Interaction volume radius: 5 \u00c5
Interaction volume height: 30 \u00c5
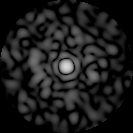
Disorder parameter: 0.8813